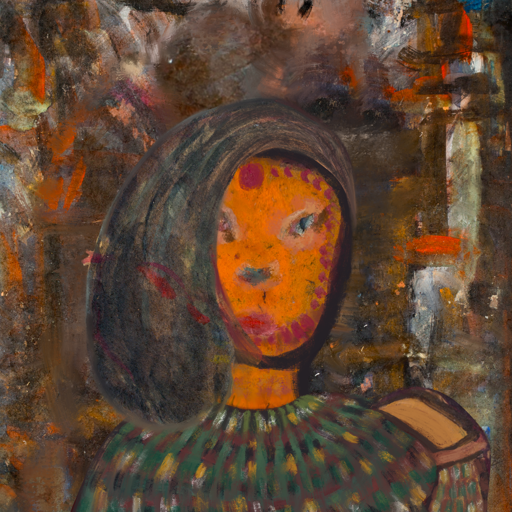
Background: GypsyQueen, Head And Neck Front: Doll, Face Front: Boggyland, Bust: After_Raid, Hair Front: Gypsy_Mother, Head Accessory: Blank, Second Necklace: Blank, Necklace: Blank, Baby: Blank